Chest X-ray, PA view. Patient: 7 years old, sex F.
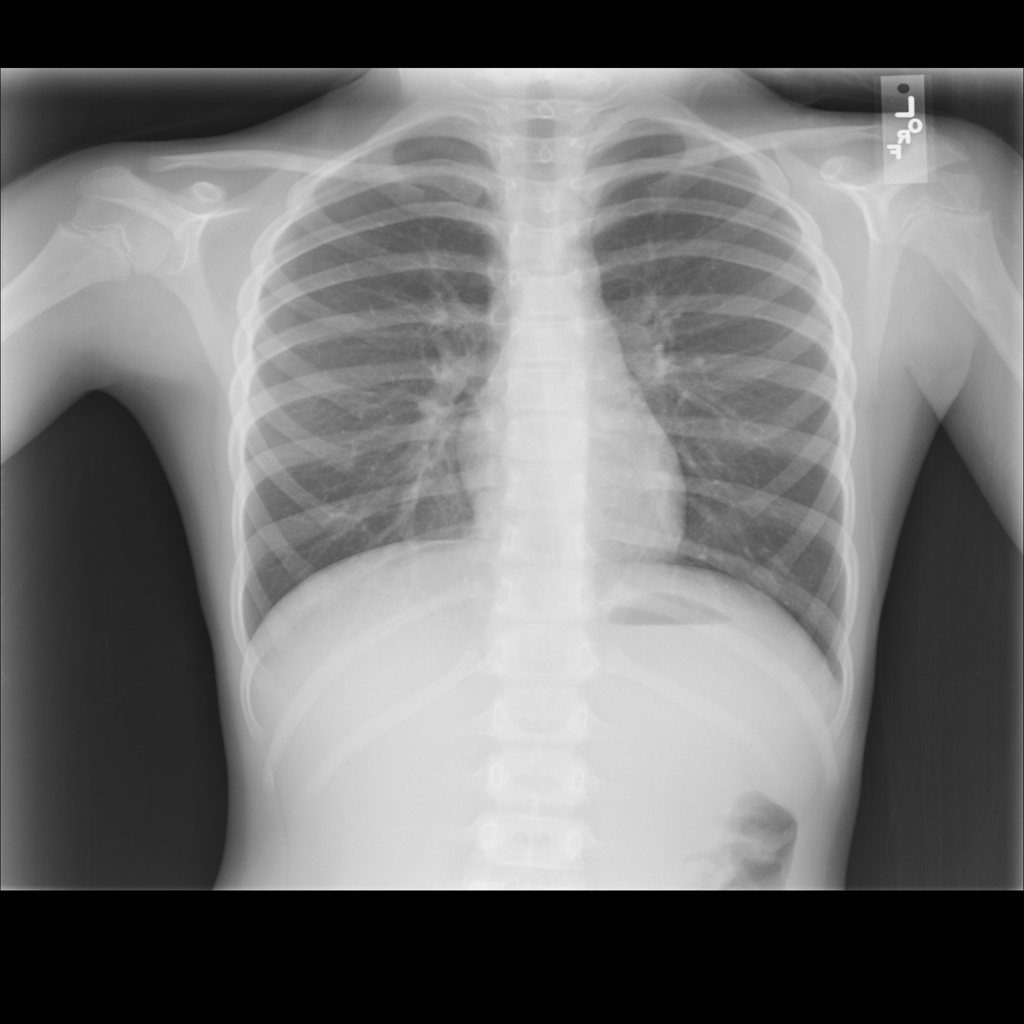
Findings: No Finding